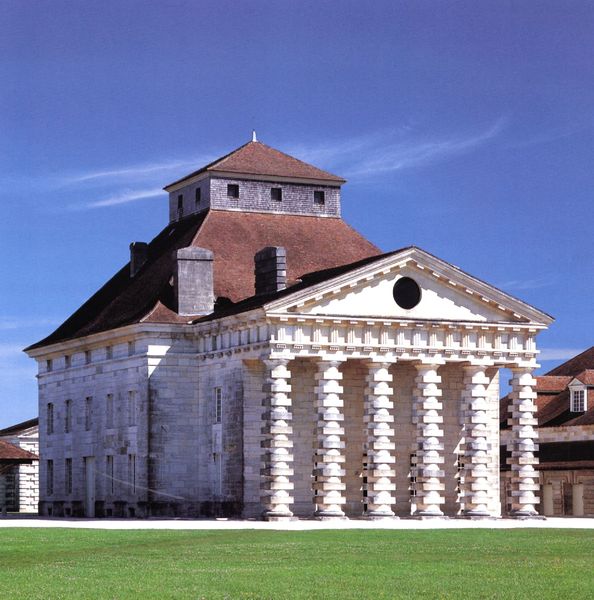
Titel: Direktionspavillon der Salinenstadt Chaux
Künstler: Claude Nicolas Ledoux
Standort: Arc-et-Senans (EU - F)
Schlagwörter: blau, himmel, grün, fenster, säulen, dach, gebäude, weg, wiese, wolke, schornstein, giebel, farbe, foto, quadratisch, bauwerk, giebeldach, biebel